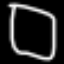
Label: square